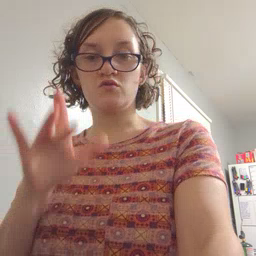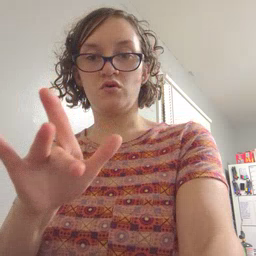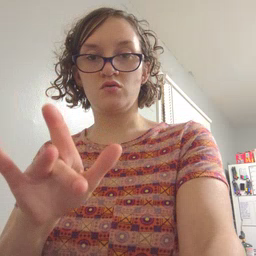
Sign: touch